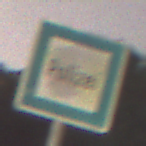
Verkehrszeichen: Polizei
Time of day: Night
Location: Outdoor (Suburban)
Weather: Clear
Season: NotSpecified
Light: Artificial